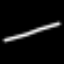
Label: line